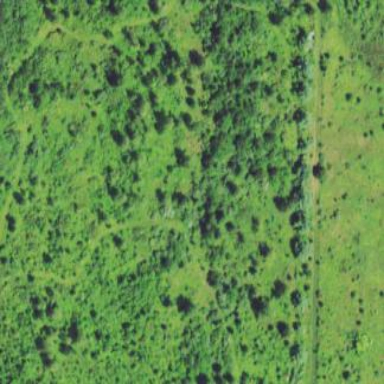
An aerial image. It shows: Patch of scrub vegetation.